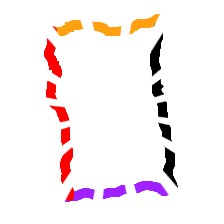
Shape: rectangle